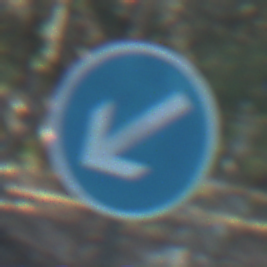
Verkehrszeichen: VorgeschriebeneVorbeifahrtLinks
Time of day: MorningAfternoon
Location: Outdoor (Nature)
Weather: Clear
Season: NotSpecified
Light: Natural